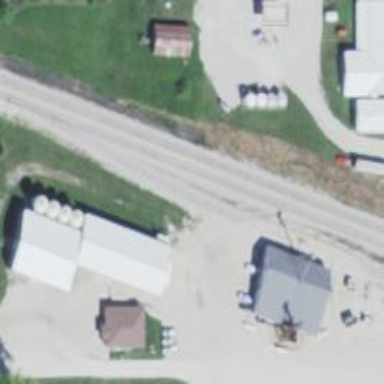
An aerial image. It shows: Rail spur service.